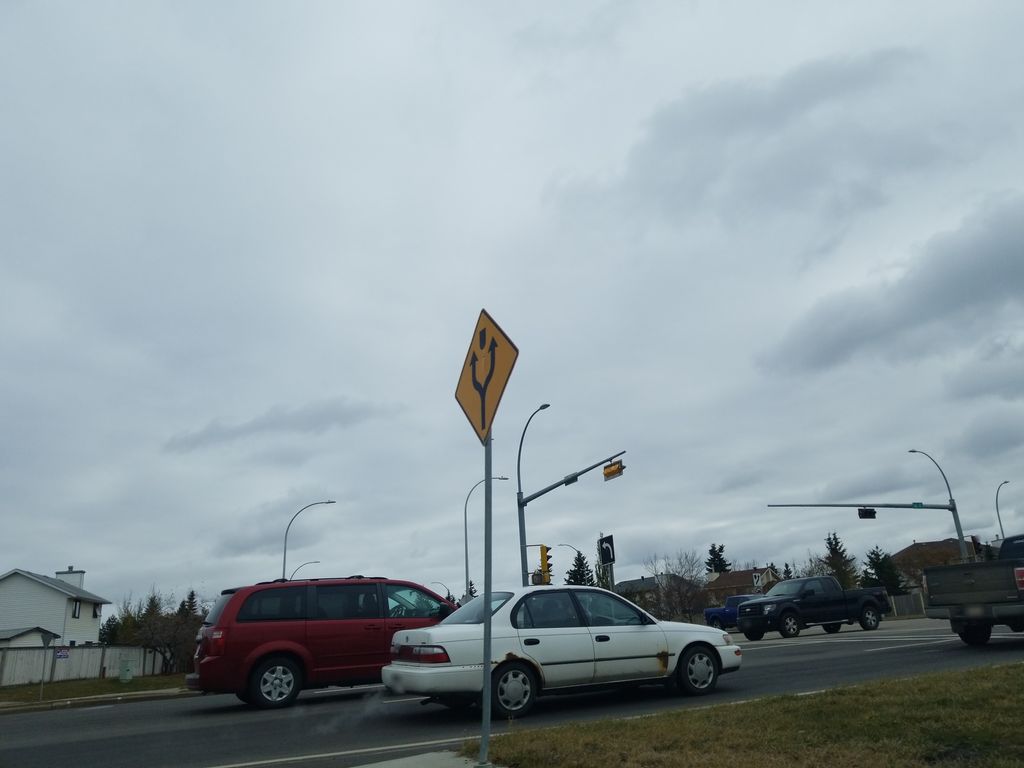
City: edmonton